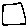
Label: square